Question: I'm getting the following error:
>
I've just created my first ever EF project. It's an MVC app and I added the entity model in the MVC project. I also added a DataAccess class and a class for running tests using NUnit. Eventually, I'll add a service class which will reference the DataAccess class. So, the code currently looks like this (I'm just trying to get a test working to prove EF is doing its thing):
- - -
For the time being, I'm just trying to return all rows/one column from one table. Remember, all these files are in a single project. I've read quite a lot that this problem stems from having multiple projects, but that doesn't seem to apply in my case. I've checked in the "main" web.config file. The connection string looks okay. I copied that same config section (i.e., connectionStrings) into the Debug-specific config file, too, but that didn't make a difference. Any ideas why I'm seeing this error?
Thanks,
Jay

This is the connection string from the dialog box when creating the Entity Access file (data source is a period in both strings [i.e., local host]):
> metadata=res:///EntityDataModel.ssdl|res://*/EntityDataModel.msl;provider=System.Data.SqlClient;provider
connection string="Data Source=.;Initial Catalog=URIntake;Integrated
Security=True"
This is the connection string from the web.config file. They seem the same, for all practical purposes:
> metadata=res:///EntityDataModel.ssdl|res://*/EntityDataModel.msl;provider=System.Data.SqlClient;provider
connection string="data source=.;initial
catalog=URIntake;integrated
security=True;multipleactiveresultsets=True;App=EntityFramework"
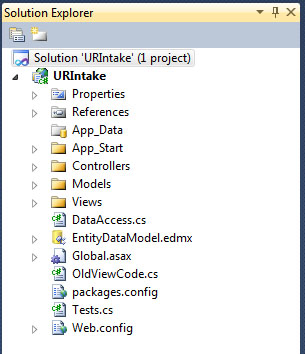
Answer: Says,
> app.config is not in the binary directory where the exe is. Please do
the following:
1. Visually verify that the app.config with the expected content is in the directory where the exe is compiled. (Existence in the project root directory is not enough.)
2. Use System.Configuration.ConfigurationManager from within your app to examine the content of the app.config your exe is using.
I'm also looking at the content of the connection string, and I can say
that it may not work in a multi project environment (unless you've
duplicated the EDM in each project).The reason for that is "."
resolves to the directory where the exe is loaded from. If you want to
reuse the same EDM, you at least have to make a few steps back in the
path and then navigate to the project where the EDM is, e.g.
"......\Proj1\AdventureWorksModel".Additionally you may consider
using the |DataDirectory| macro - when you load an AppDomain you can
set |DataDirectory| to point to the exact directory where the EDM is,
and then use that in the connection string, e.g.
"|DataDirectory|\AdventureWorksModel".If you are working on an
ASP.NET project, you can use "~" which refers to the project root. In
that latter case, you can't reference a model outside your project's
hierarchy though.
For more information <URL>
Here you can try below mentioned steps
1. Clear connection string content on the web.config file like below
2. Then Remove your *.edmx file from your project
3. Recreate it again like below (sample one).Don't forget to tick the "save entity conncetion settings in web.config as :"

After that go to the and check whether your connection string is on which showed on as above step(I showed it on red mark above image).
I hope this will help to you.